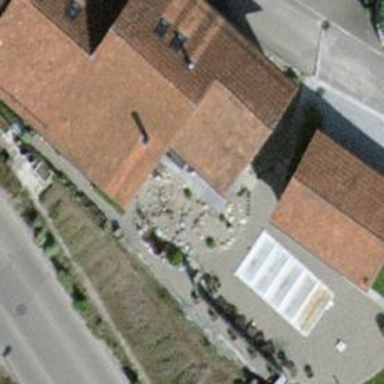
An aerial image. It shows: Terrace building.